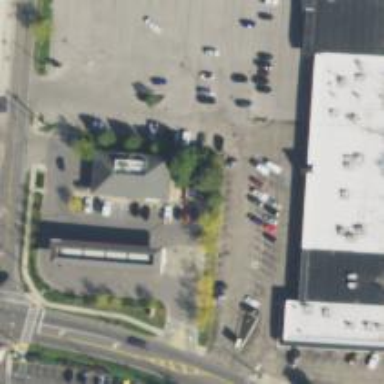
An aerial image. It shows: Convenience shop.